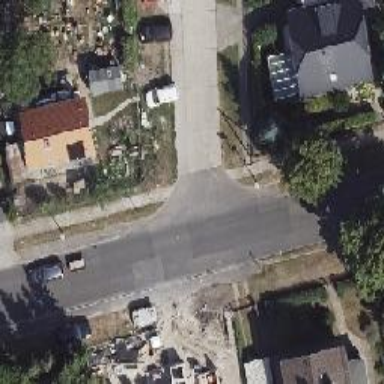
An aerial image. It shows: Residential road with concrete surface. Sidewalks are present on both sides.